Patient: sex M, age 79
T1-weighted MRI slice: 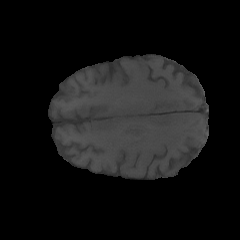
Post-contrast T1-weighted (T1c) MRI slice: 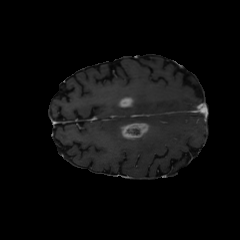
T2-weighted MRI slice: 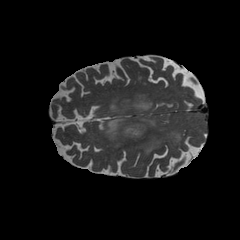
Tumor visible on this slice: yes
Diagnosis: Glioblastoma, IDH-wildtype
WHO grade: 4